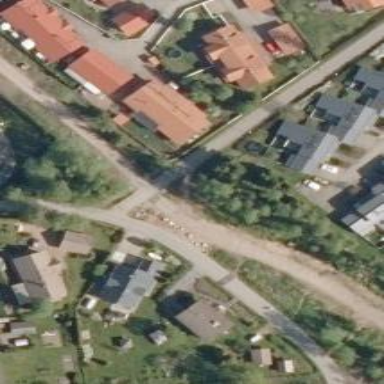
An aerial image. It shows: Asphalt cycleway.